Aerial crown-view tile of a tropical tree (Barro Colorado Island, Panama), acquired 20250616:
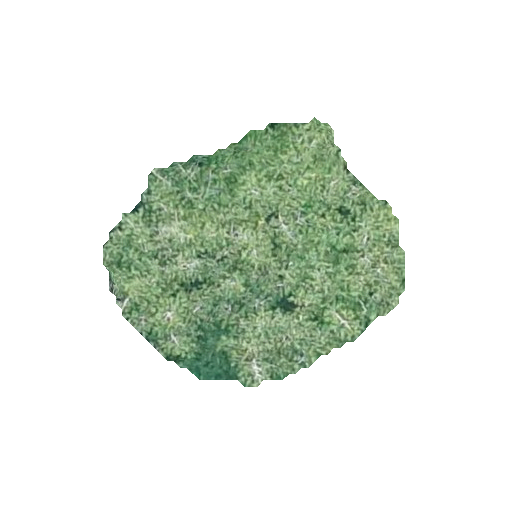
Species: Virola surinamensis
GBIF accepted scientific name: Virola surinamensis
Crown area: 81.129 m²